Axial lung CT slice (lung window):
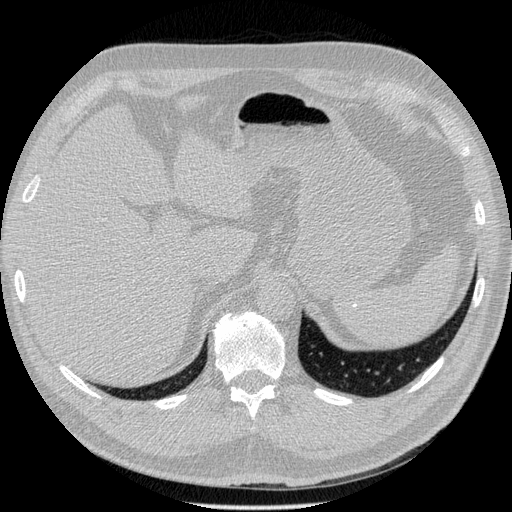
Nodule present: no